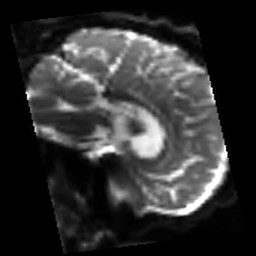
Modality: sbref
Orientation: sagittal
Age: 59
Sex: male
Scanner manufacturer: siemens
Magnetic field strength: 3 T
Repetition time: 3.2 s
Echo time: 0.081 s